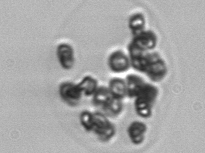
Label: Phaeocystis